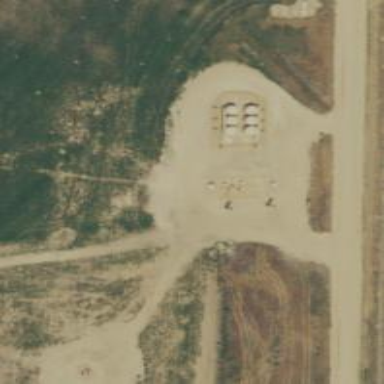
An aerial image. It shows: Storage tank with man-made structure.